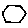
Label: hexagon